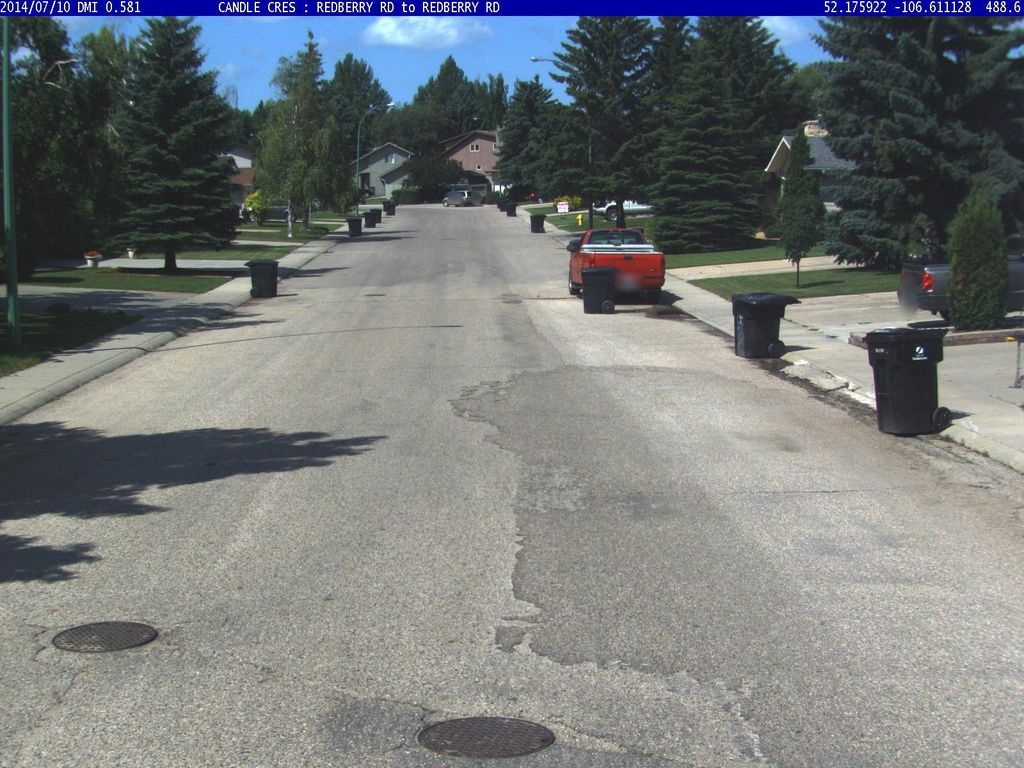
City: saskatoon